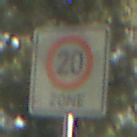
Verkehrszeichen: BeginnZone20
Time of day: MorningAfternoon
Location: Outdoor (Nature)
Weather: Clear
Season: NotSpecified
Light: Natural